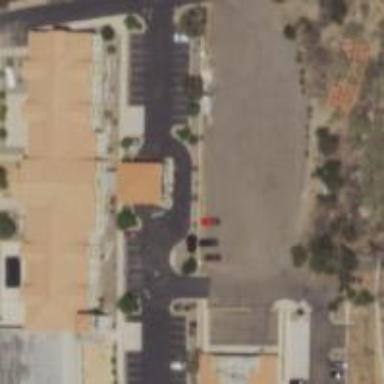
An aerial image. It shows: Hotel building.